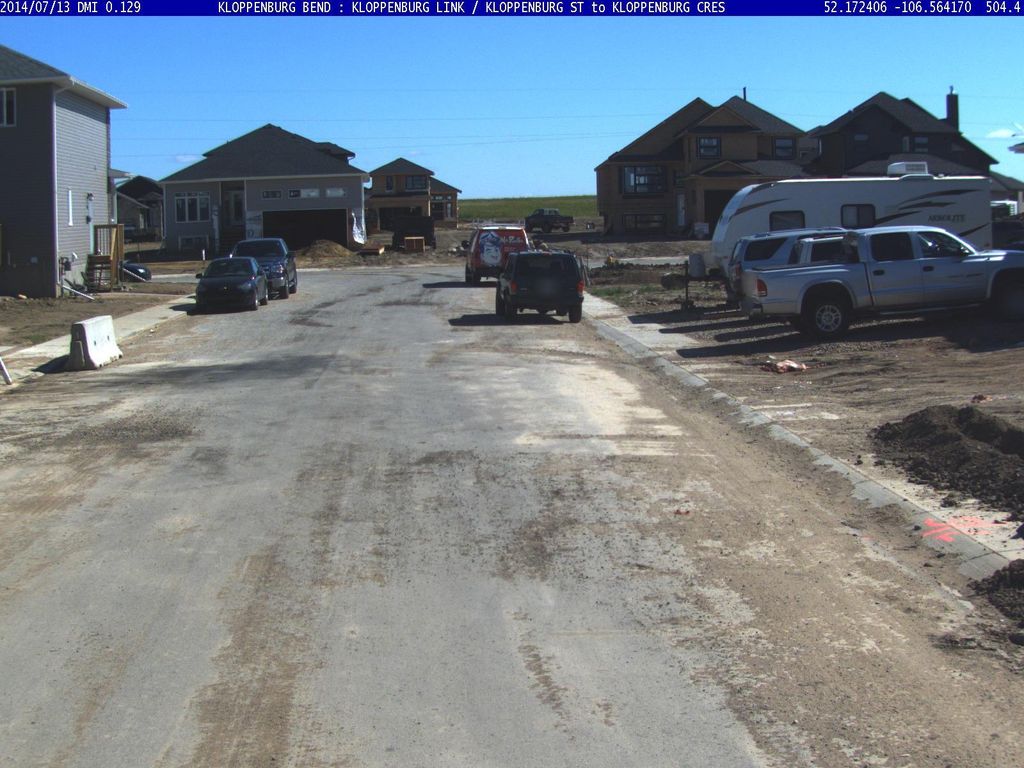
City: saskatoon